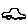
Label: car